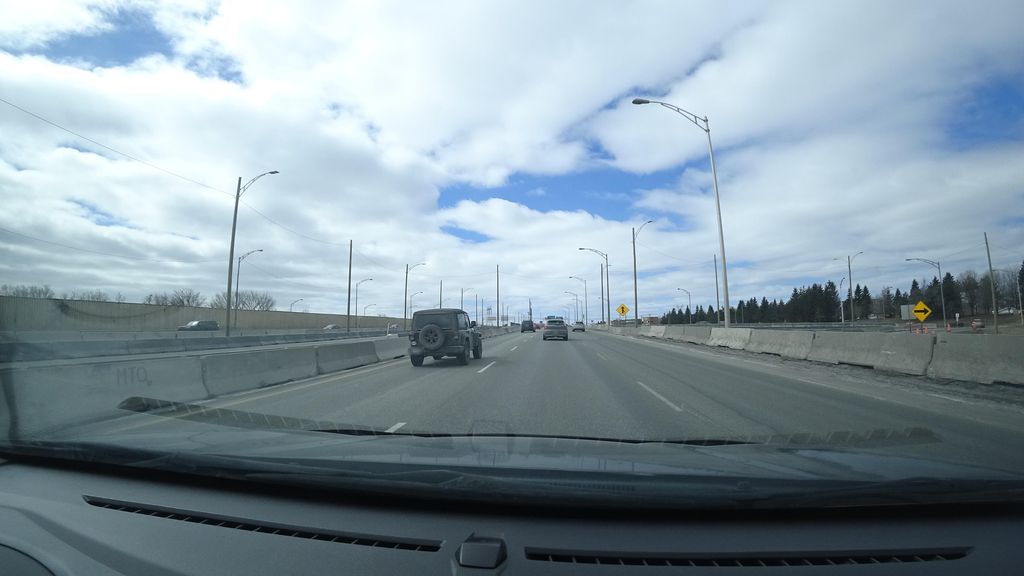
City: quebec_city